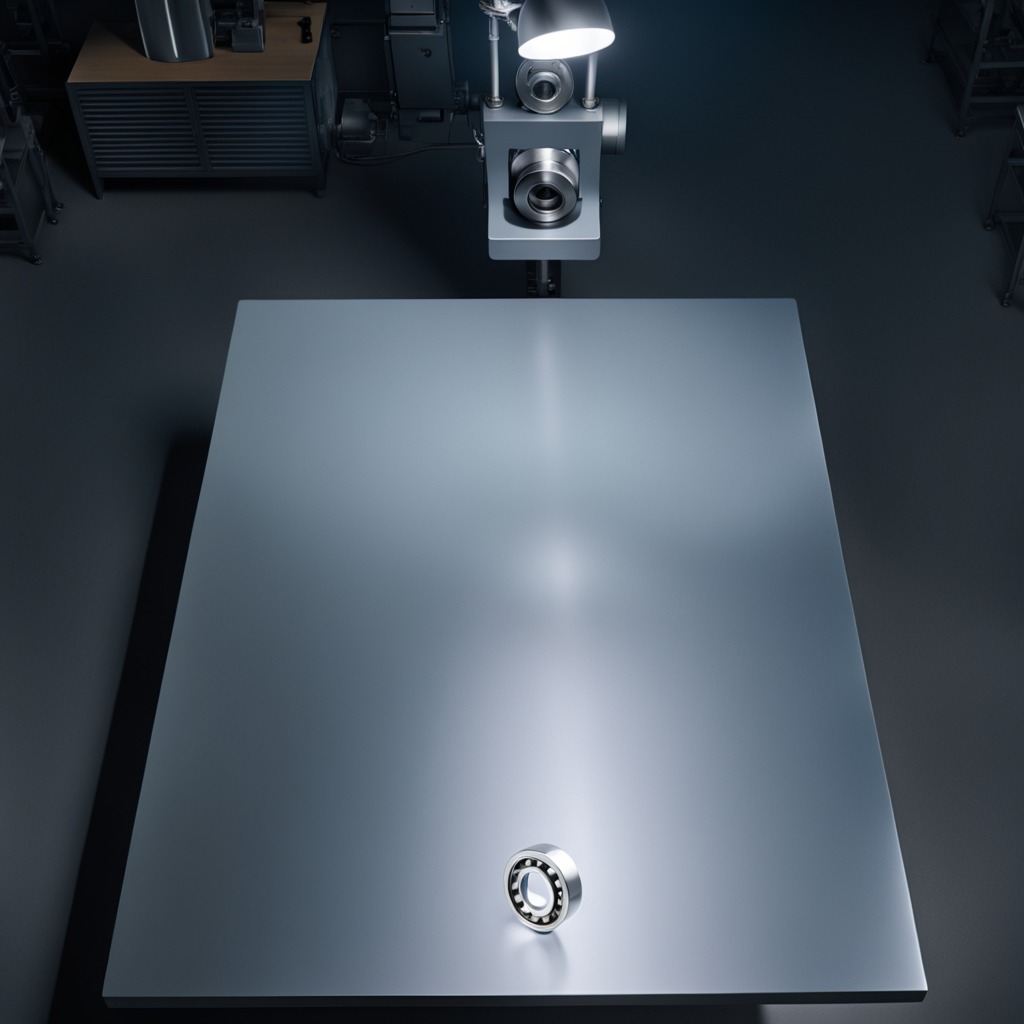
A metal ball bearing is lying on a clean empty table in a basement in the evening soft directional lighting on the tabletop realistic grain studio-quality clarity centered framing